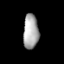
Tissue: lung
Cell type: Fibroblasts
Senescence score: 0.2151
Nuclear area (px): 514
Mean DAPI intensity: 170.693